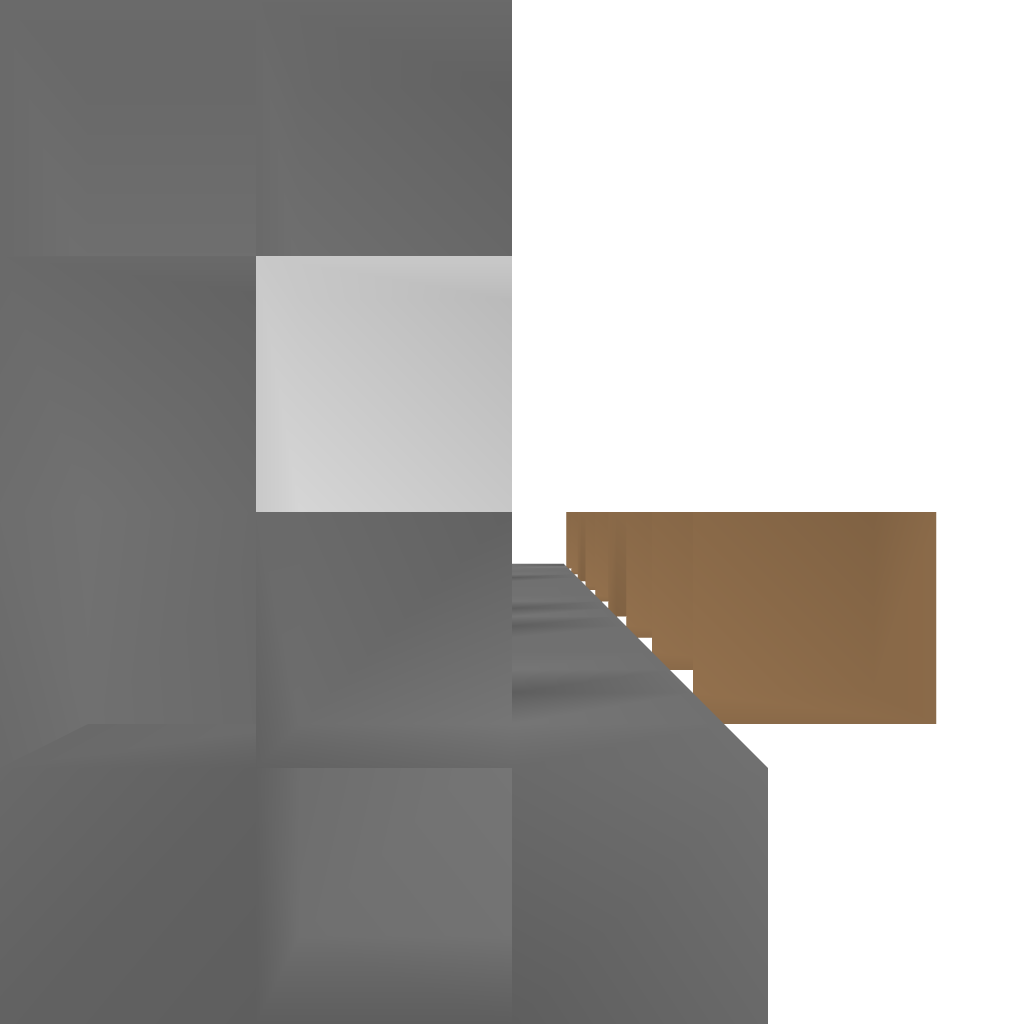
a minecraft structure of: OP Villager Trades bad low quality